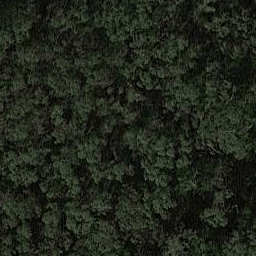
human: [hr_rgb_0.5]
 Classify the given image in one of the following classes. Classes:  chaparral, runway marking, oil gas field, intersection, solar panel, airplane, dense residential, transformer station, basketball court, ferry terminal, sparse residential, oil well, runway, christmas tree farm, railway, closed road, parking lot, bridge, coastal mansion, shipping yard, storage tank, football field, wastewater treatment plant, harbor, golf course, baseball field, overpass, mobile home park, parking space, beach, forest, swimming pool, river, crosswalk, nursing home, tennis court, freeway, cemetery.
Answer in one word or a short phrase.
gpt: forest